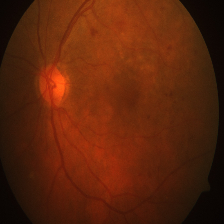
Diabetic retinopathy grade: Severe